Question: I have two files with shown records. How can I get the different records using Shell script/Unix Command. I don't want the common records from the both the files.

Thanks
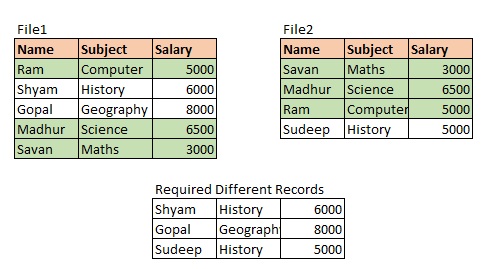
Answer: It would have been nice to be able to copy and paste the input file text. Nevertheless:
'''
comm -3 <(sort file1) <(sort file2) | sed 's/^ //'
'''
or
'''
awk '
{count[$0]++}
END {for (line in count) if (count[line] == 1) print line}
' file1 file2
'''